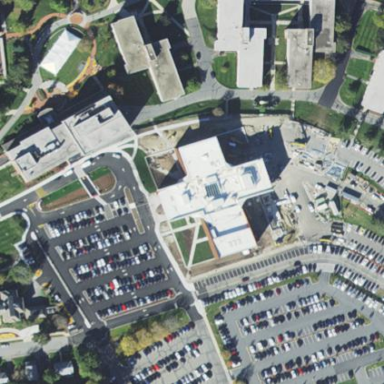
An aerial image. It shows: Arts center housed in building.